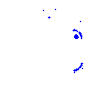
Particle: proton